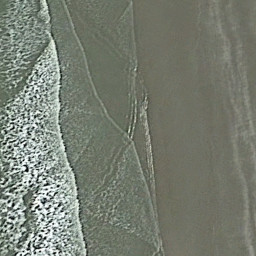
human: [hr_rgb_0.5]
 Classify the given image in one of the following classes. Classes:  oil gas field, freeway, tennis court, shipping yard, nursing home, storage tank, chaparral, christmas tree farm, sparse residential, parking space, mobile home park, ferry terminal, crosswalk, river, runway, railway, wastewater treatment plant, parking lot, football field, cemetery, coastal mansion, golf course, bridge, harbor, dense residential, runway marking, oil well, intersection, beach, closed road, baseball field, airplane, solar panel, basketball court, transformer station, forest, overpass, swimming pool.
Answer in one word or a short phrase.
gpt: beach